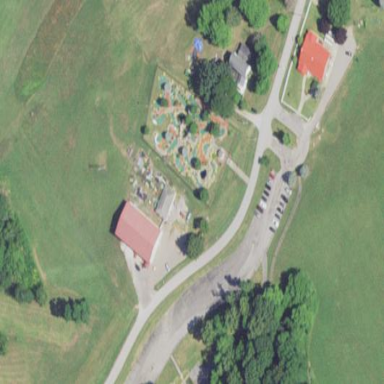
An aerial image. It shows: Miniature golf leisure land.